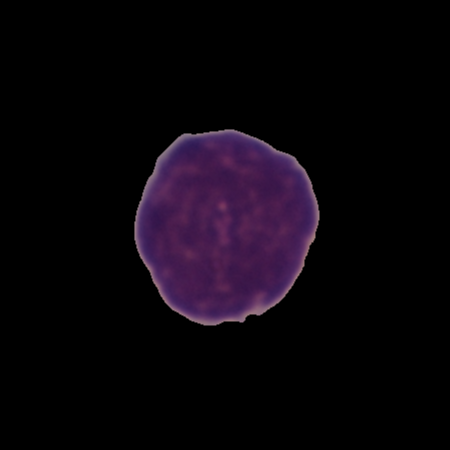
Label: healthy